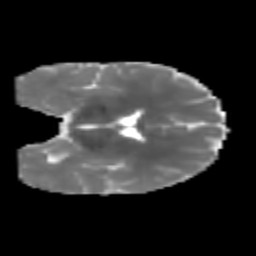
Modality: MD
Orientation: coronal
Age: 23
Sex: male
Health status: healthy